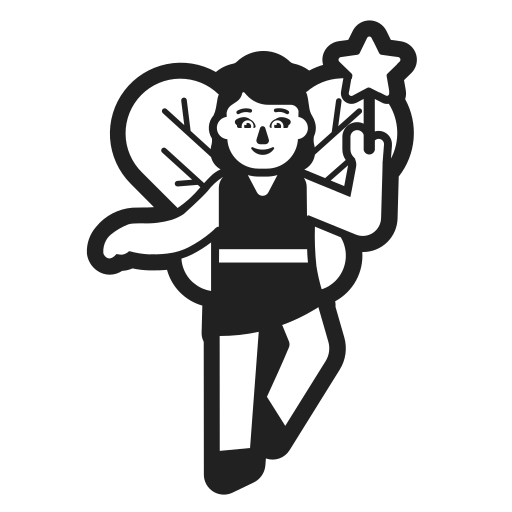
woman fairy high contrast default